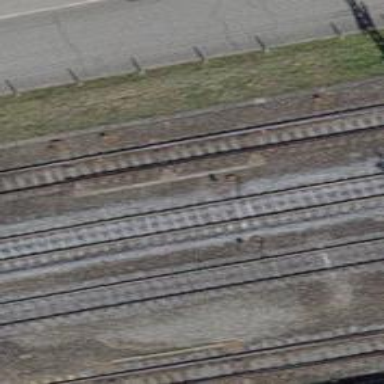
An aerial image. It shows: Single railway track with electrification through contact line.